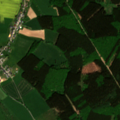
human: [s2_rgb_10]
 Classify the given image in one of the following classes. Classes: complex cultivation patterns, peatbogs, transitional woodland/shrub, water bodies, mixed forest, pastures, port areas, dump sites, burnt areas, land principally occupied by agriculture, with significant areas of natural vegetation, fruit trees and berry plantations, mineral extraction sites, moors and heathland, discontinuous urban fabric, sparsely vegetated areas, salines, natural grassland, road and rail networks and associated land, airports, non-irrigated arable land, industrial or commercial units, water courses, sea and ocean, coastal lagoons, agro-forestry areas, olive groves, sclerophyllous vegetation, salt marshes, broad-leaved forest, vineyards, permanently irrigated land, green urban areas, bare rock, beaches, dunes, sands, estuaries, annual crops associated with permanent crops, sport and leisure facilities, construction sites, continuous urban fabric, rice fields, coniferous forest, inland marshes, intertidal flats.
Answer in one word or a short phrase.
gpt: non-irrigated arable land, broad-leaved forest, mixed forest